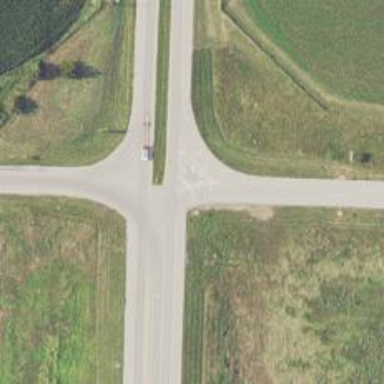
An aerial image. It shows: Stop road.